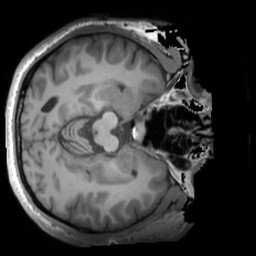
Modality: T1w
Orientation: axial
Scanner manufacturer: siemens
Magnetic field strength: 3 T
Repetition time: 1.9 s
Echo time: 0.00267 s